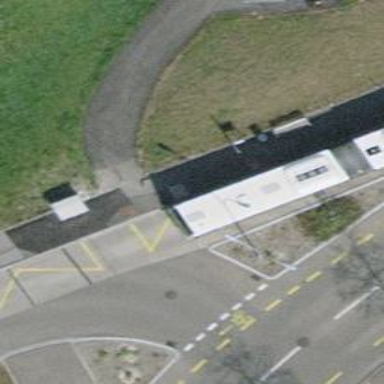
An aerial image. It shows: Bus stop with designated public transport stop position.